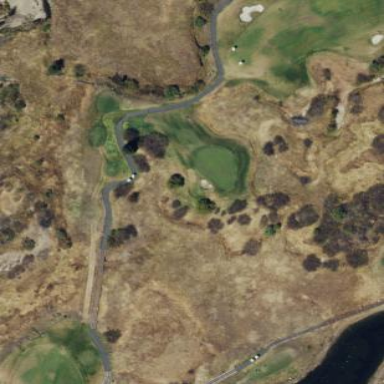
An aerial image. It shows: Rough grassy area used for golf.